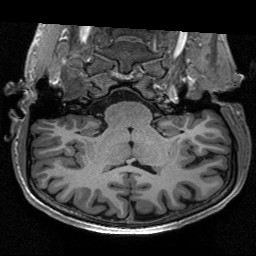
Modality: T1w
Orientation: sagittal